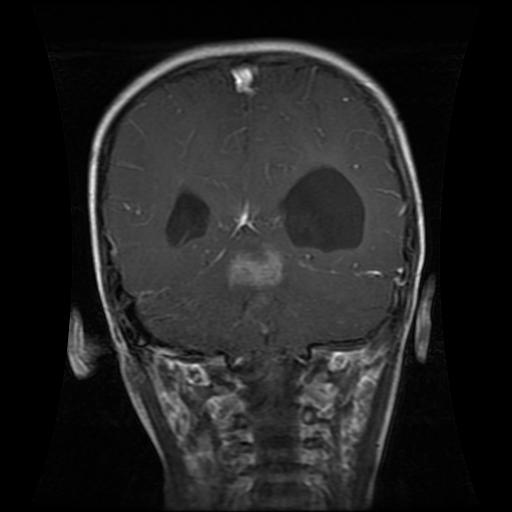
Label: glioma